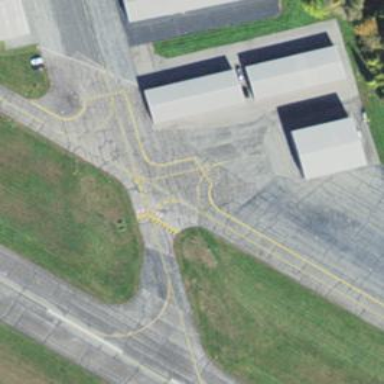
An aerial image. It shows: Asphalt taxiway in the airport.